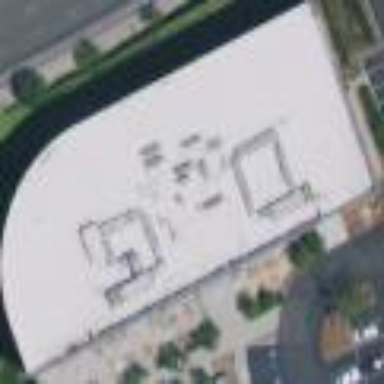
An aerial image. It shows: Office building.